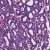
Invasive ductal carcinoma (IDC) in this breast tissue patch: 1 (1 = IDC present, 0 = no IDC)